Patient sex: M
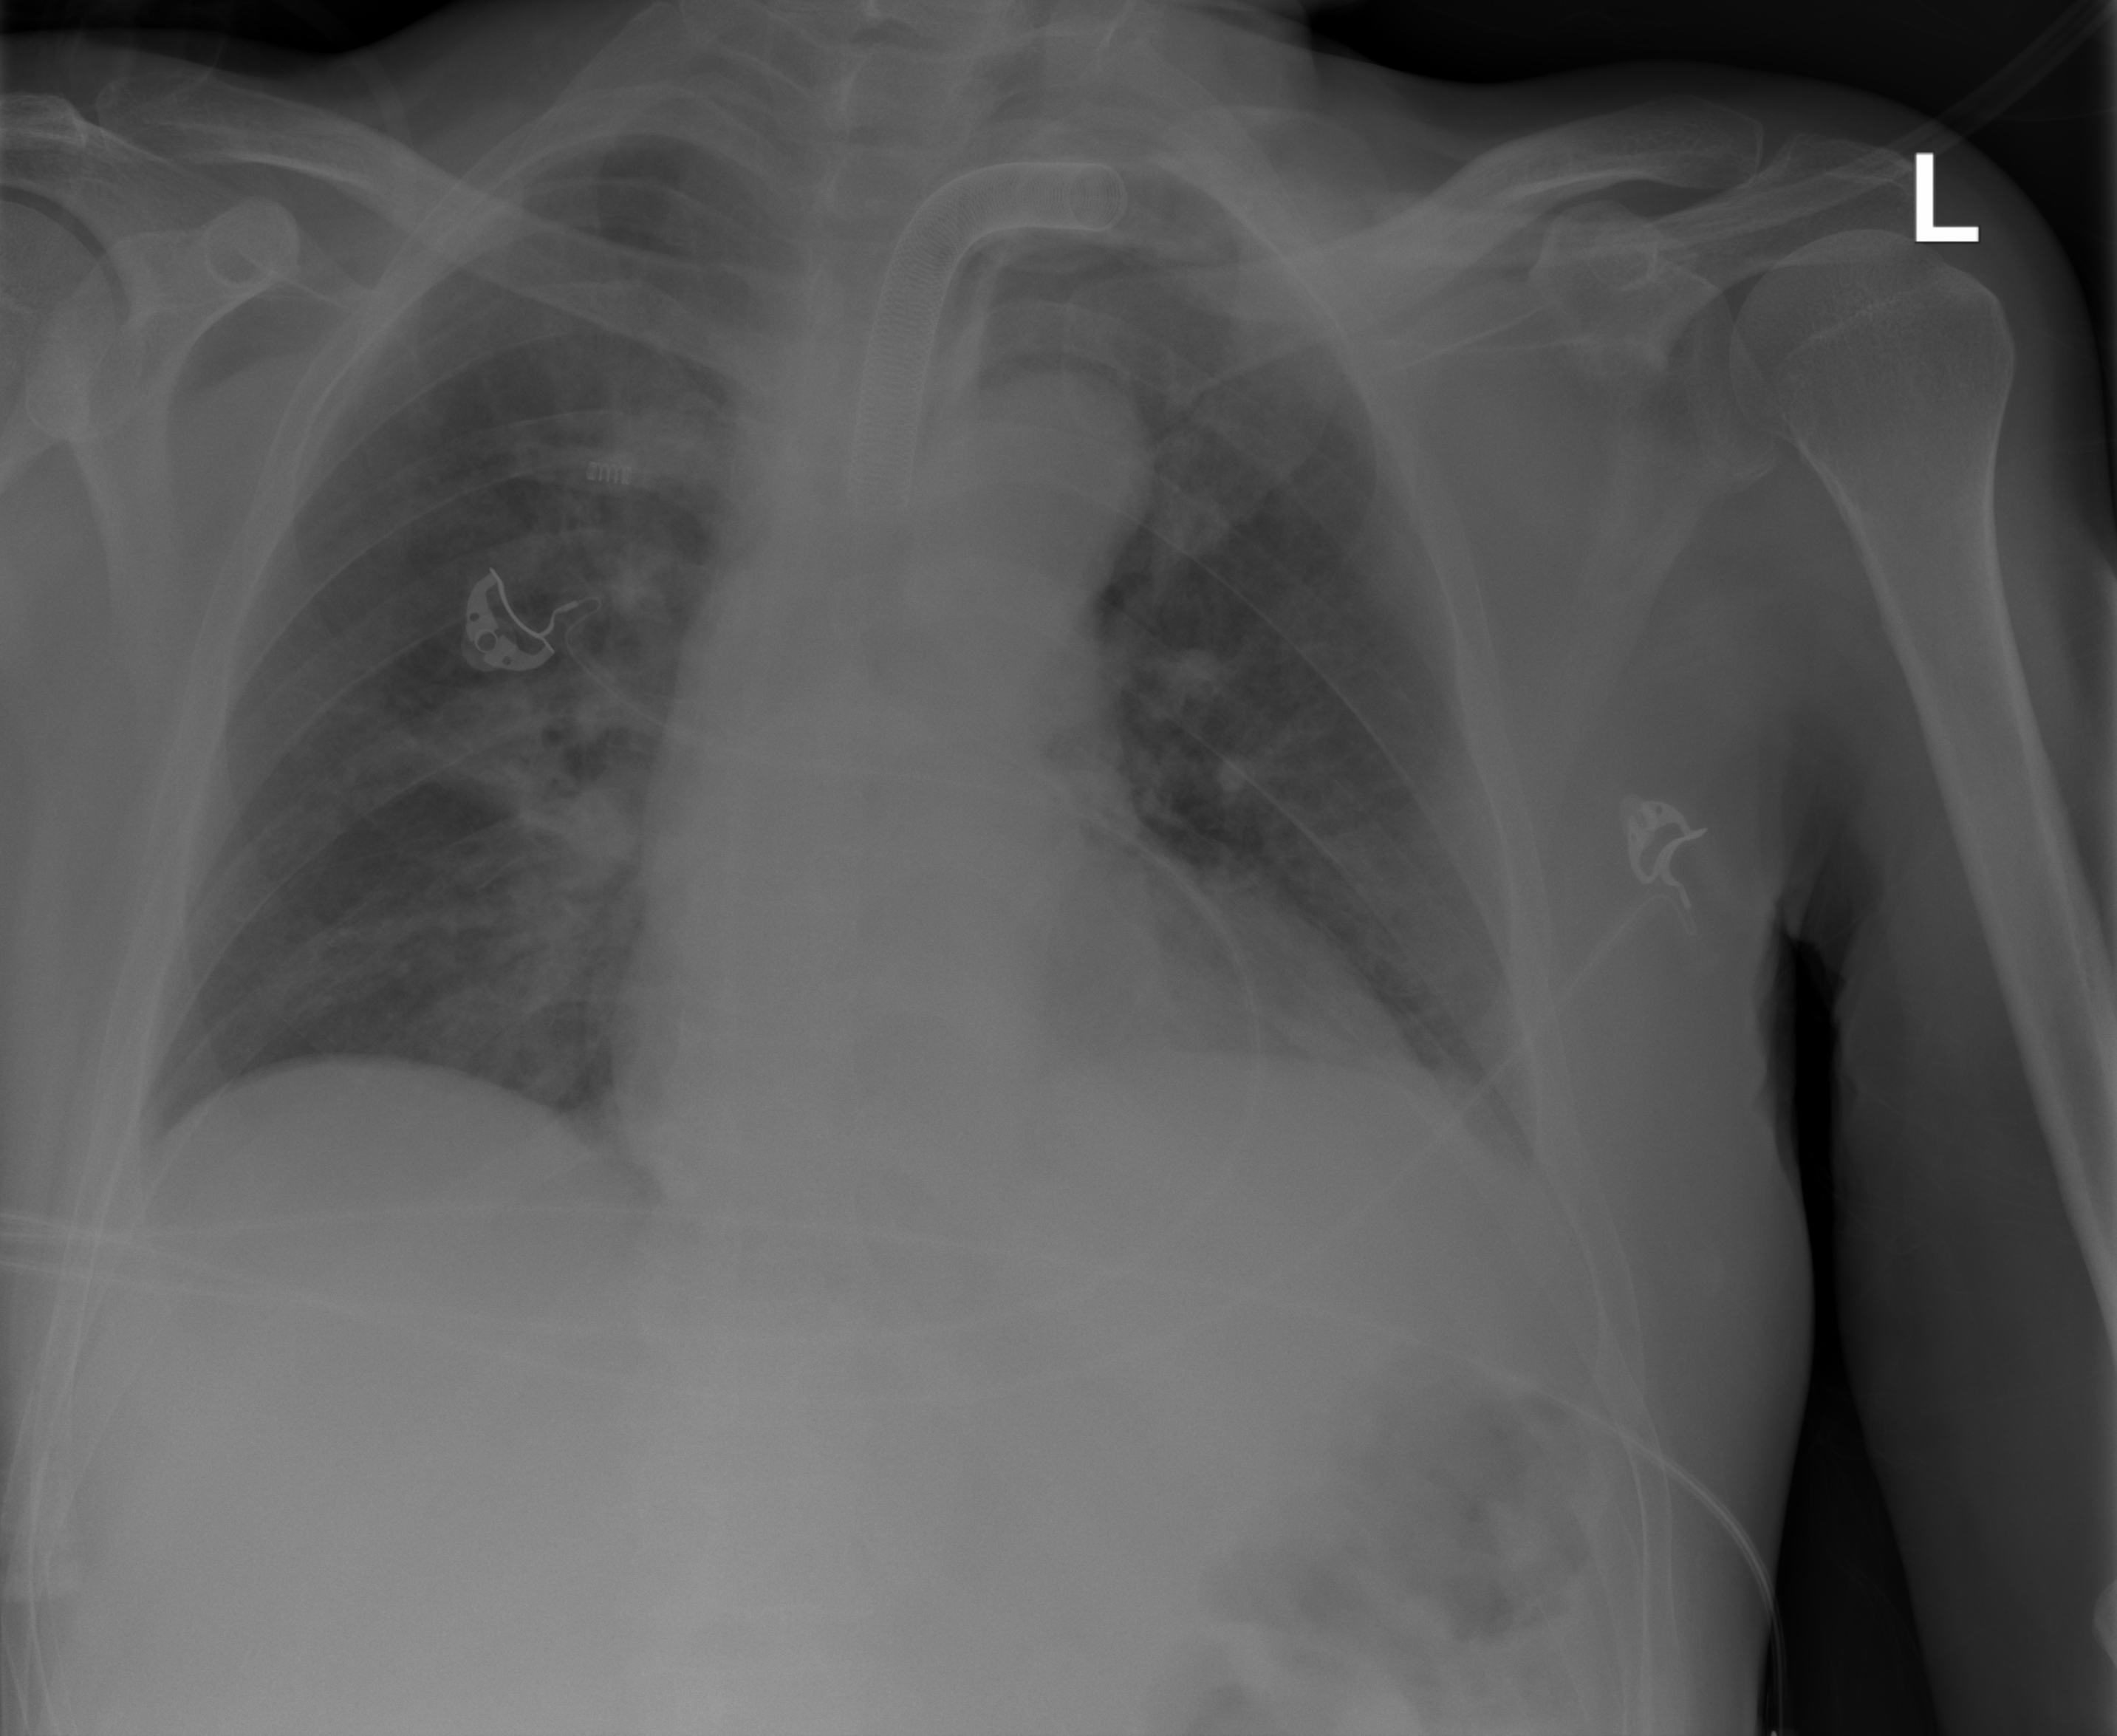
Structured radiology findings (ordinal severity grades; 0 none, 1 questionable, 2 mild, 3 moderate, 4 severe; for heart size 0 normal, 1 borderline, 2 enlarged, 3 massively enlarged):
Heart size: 0
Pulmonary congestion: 2
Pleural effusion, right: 0
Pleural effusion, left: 0
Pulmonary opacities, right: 2
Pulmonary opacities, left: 0
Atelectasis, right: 2
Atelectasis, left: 2